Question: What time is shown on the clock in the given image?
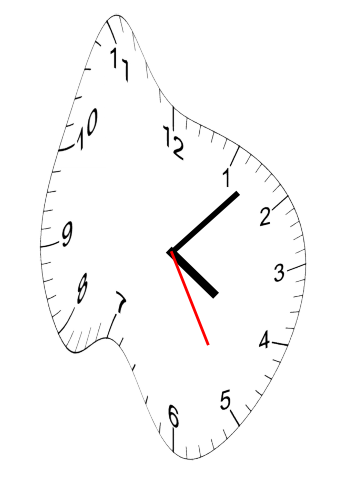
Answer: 04:07:25